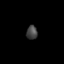
Tissue: skin
Cell type: Epithelial cells
Senescence score: 0.2819
Nuclear area (px): 149
Mean DAPI intensity: 68.007